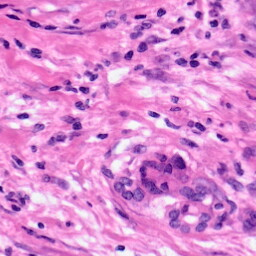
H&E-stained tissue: Pancreatic